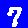
Digit: 7